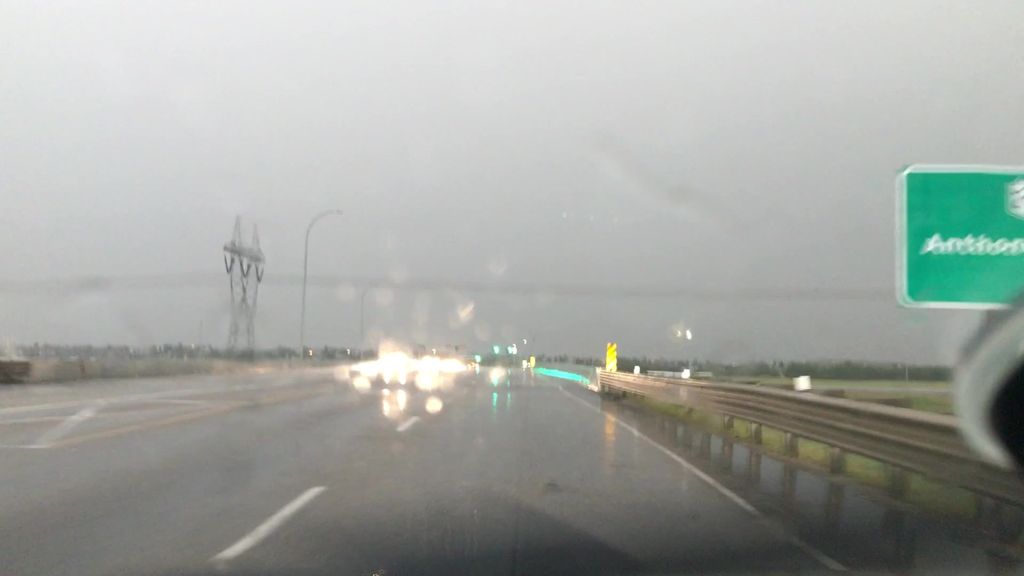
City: edmonton